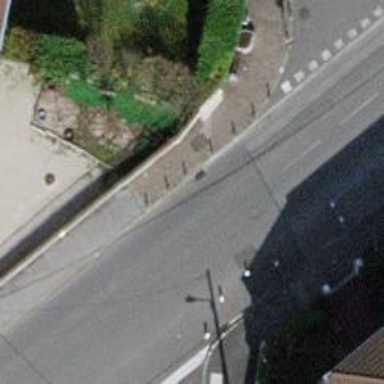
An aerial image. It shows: Beige telecom street cabinet.